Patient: sex F, age 62
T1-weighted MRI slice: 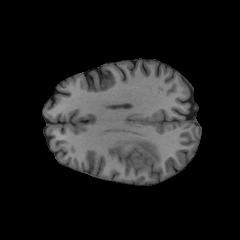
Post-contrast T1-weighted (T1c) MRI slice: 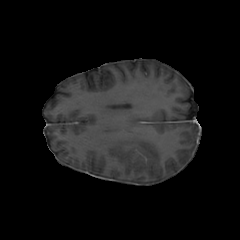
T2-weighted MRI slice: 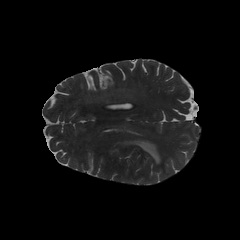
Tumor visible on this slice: yes
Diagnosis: Glioblastoma, IDH-wildtype
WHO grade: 4